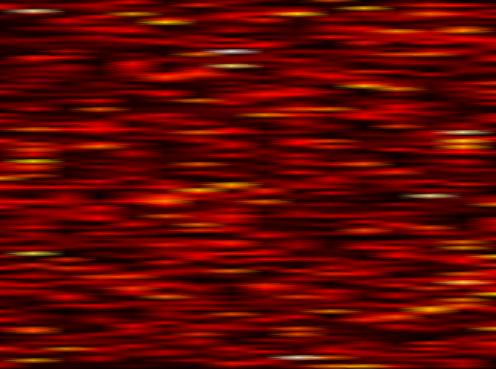
Label: WOLA